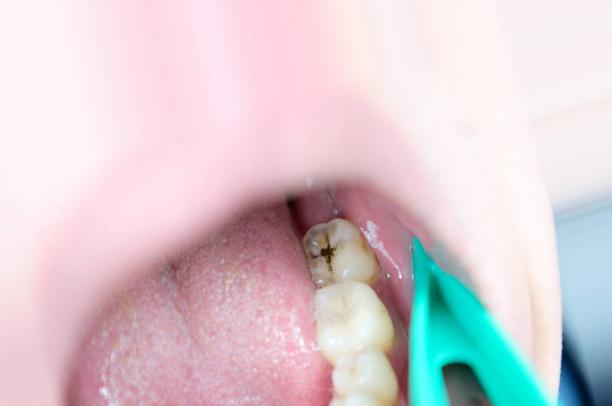
Condition: Caries